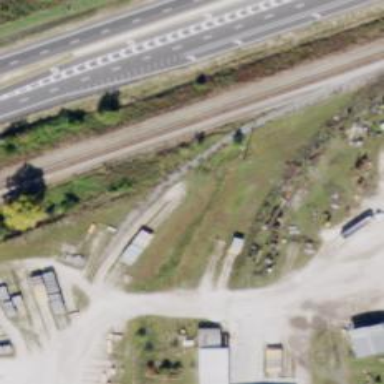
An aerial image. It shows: Abandoned spur railway.